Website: macys
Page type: customer-info-address
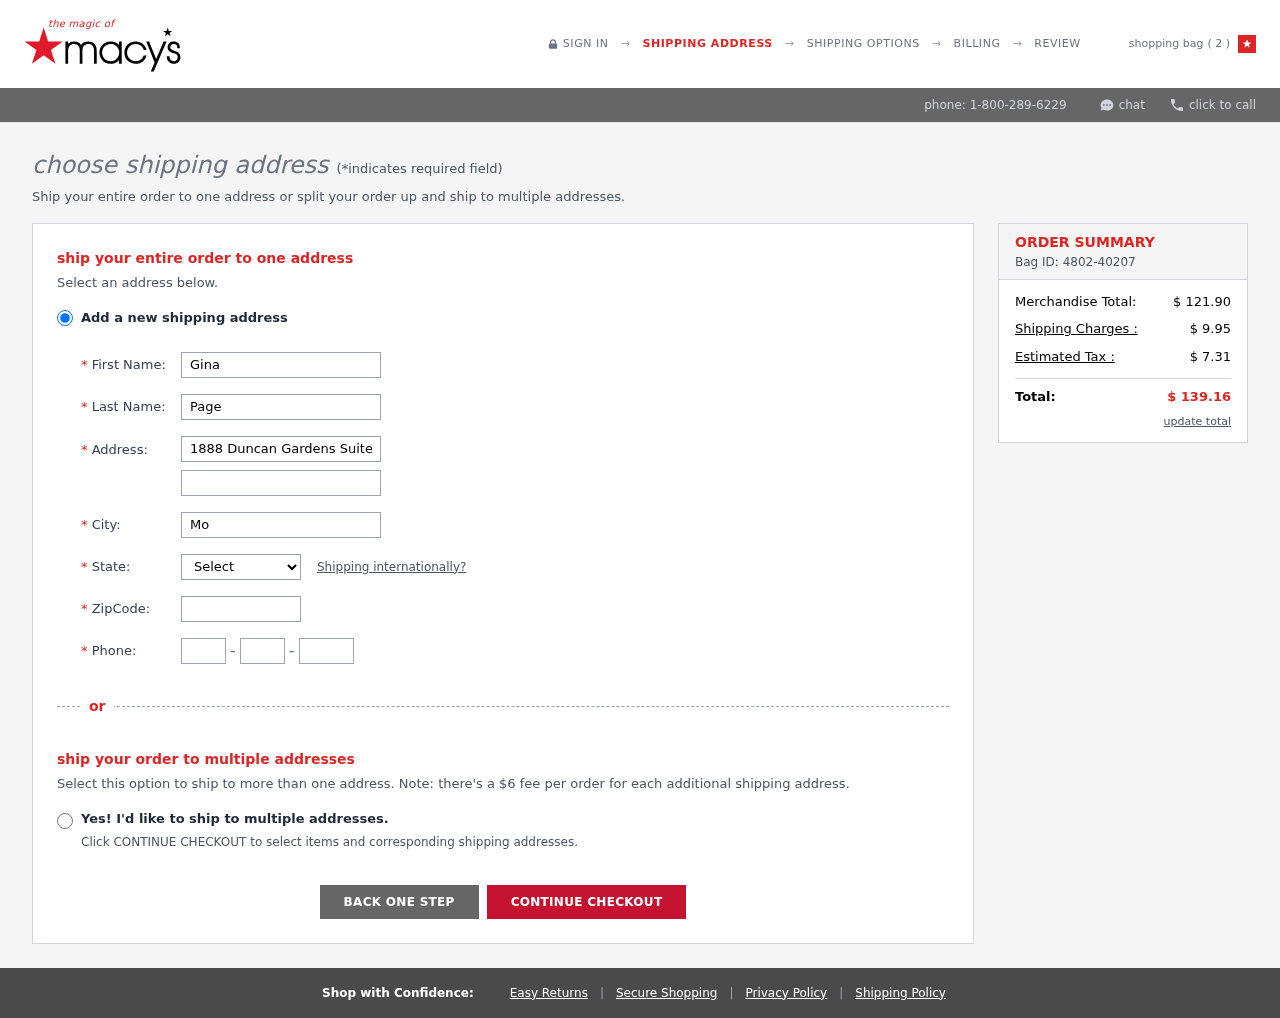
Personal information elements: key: PII_CITY
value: Morrowland
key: PII_FIRSTNAME
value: Gina
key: PII_LASTNAME
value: Page
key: PII_PHONE_AREA
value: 418
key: PII_PHONE_PREFIX
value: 662
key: PII_PHONE_SUFFIX
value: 2621
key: PII_POSTCODE
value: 88742
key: PII_STATE_ABBR
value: VI
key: PII_STREET
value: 1888 Duncan Gardens Suite 825
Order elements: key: ORDER_NUM_ITEMS
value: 2
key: ORDER_ID
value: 4802-40207
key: ORDER_SUBTOTAL
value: $ 121.90
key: ORDER_SHIPPING_COST
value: $ 9.95
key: ORDER_TAX
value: $ 7.31
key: ORDER_TOTAL
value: $ 139.16